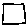
Label: square